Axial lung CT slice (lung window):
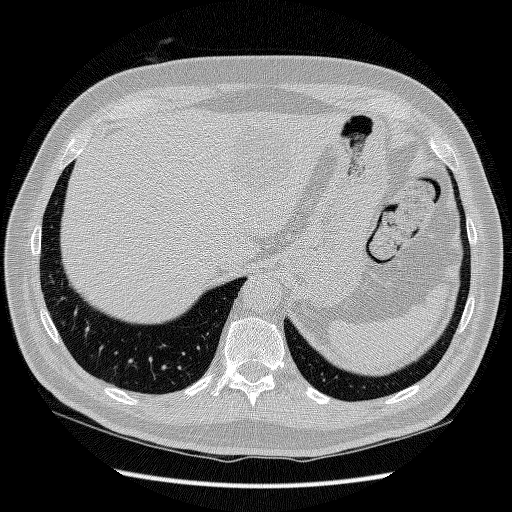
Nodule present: no